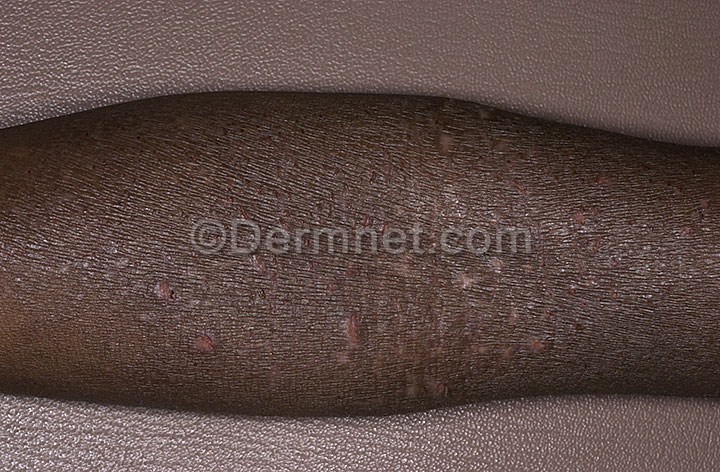
Disease: Atopic Dermatitis Photos